Field crop: tomato
Growth stage: 1
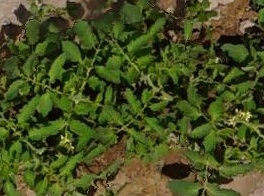
Species: tomato